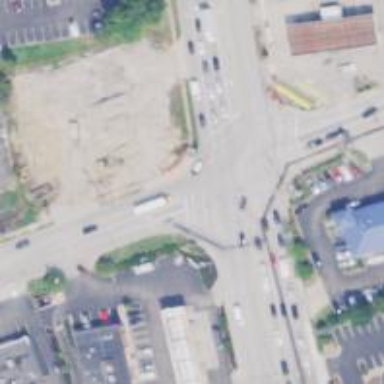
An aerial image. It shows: Secondary road leading to roundabout.